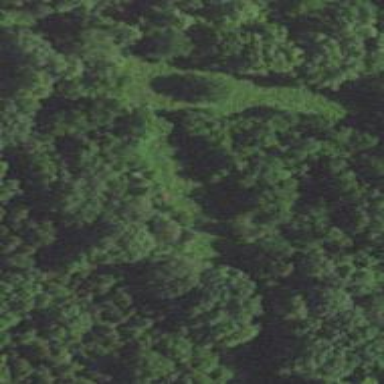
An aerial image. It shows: Hunting stand.